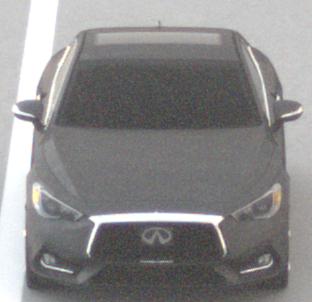
Make: Infiniti
Model: Q60 2.0t
Detailed model: Q60 (V37)
Model produced from: 2016/10
Model produced until: 2018/08
Doors: 2
Color: gray
Road condition: dry road
Daytime: night
Contrast: low contrast